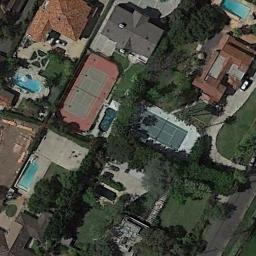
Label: tennis_court